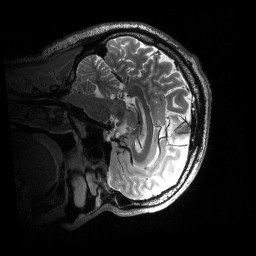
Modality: T2w
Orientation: sagittal
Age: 52
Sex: male
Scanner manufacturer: siemens
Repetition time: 3.2 s